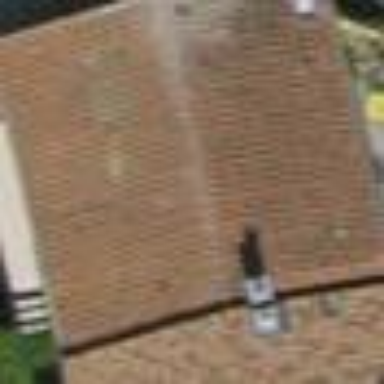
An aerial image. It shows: Building with tiled roof.